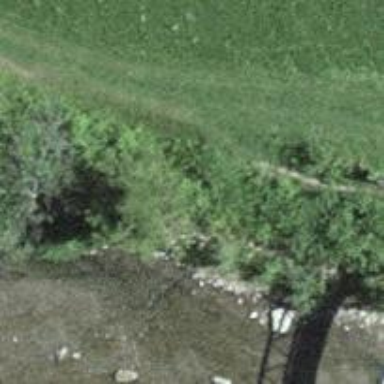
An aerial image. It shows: Footway bridge with metal surface.